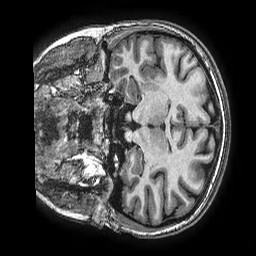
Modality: T1w
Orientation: coronal
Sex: female
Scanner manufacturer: ge
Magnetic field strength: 3 T
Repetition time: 0.0077 s
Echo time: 0.003436 s